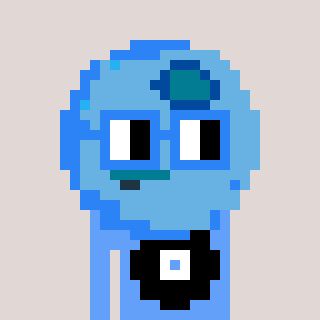
a pixel art character with square blue glasses, a blueberry-shaped head and a blue-colored body on a warm background